Question: I've installed the 64bit version of ruby from <URL>
Trying to install mysql, i downloaded the 64bit version of the connector
and i get the error
'''
compiling client.c
In file included from client.c:1:0:
./mysql2_ext.h:17:19: fatal error: mysql.h: No such file or directory
compilation terminated.
make: *** [client.o] Error 1
'''
as you can see in the next screen

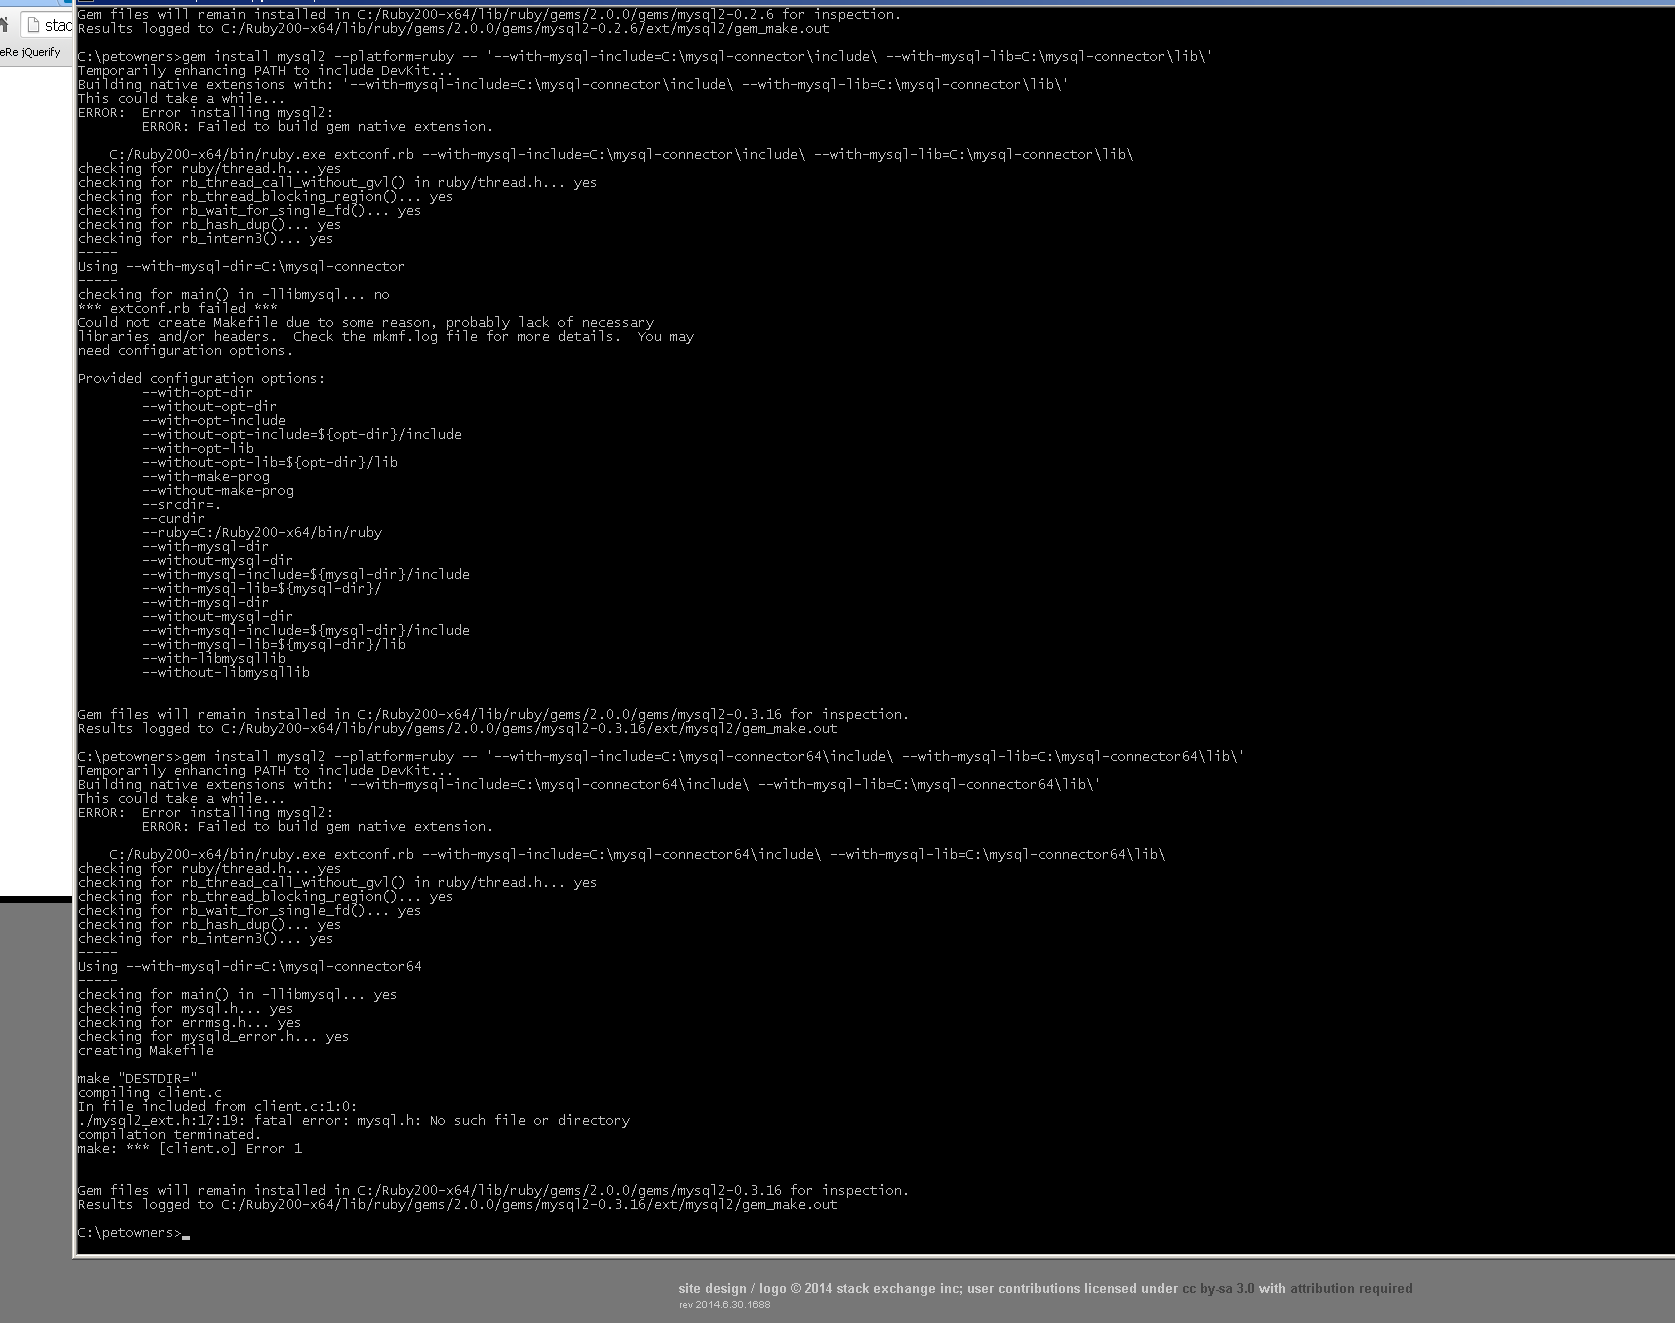
Answer: In the end <URL> in the article and run
'''
gem install mysql2 --no-ri --no-rdoc --platform=ruby -- --with-mysql-include=C:/mysql-connector-c-noinstall-6.0.2-winx64\include --with-mysql-lib=C:/mysql-connector-c-noinstall-6.0.2-winx64\lib
'''
EDIT - the correct version to use of the connector for 64 bit version is <URL>